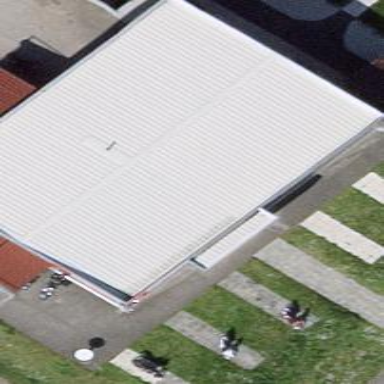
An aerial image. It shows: Building housing motorcycle shop.